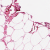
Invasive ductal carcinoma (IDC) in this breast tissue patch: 0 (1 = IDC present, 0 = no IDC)